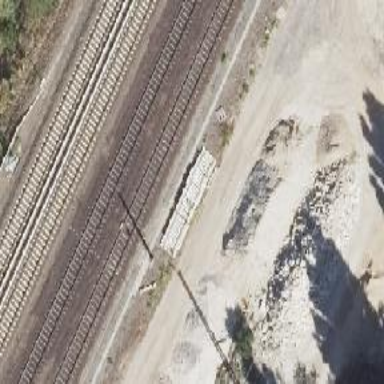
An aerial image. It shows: Milestone along the railway with catenary mast.